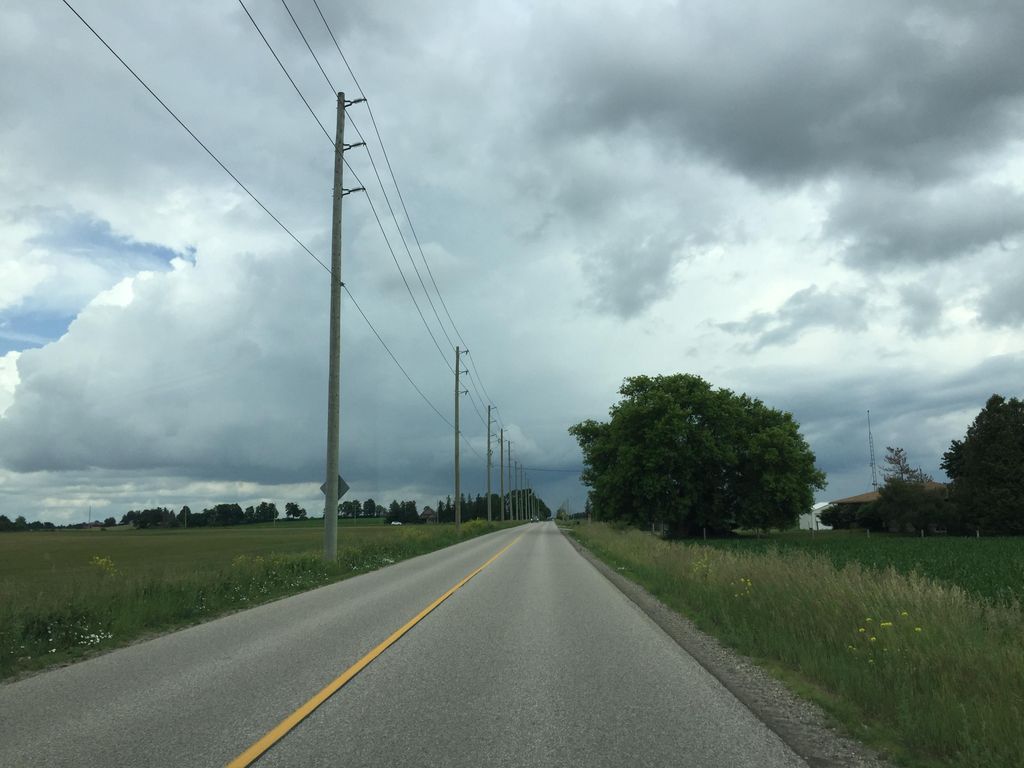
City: kitchener-waterloo